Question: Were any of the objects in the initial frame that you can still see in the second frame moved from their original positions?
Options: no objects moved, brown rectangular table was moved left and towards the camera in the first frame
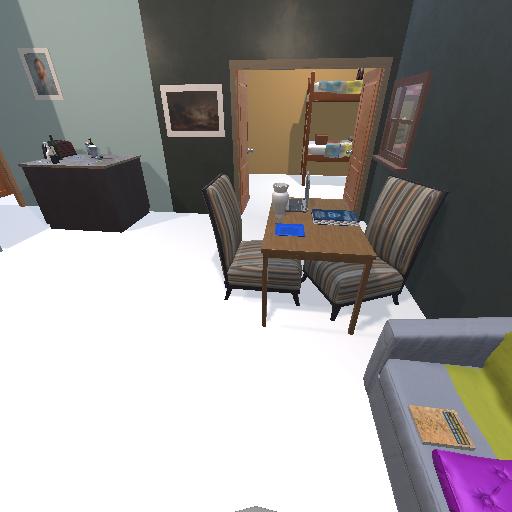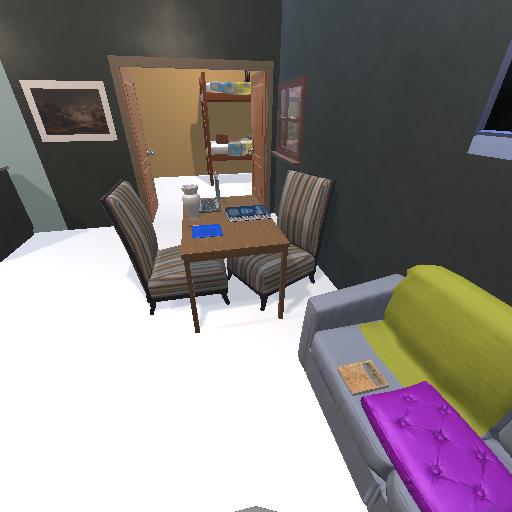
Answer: no objects moved